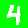
Digit: 4